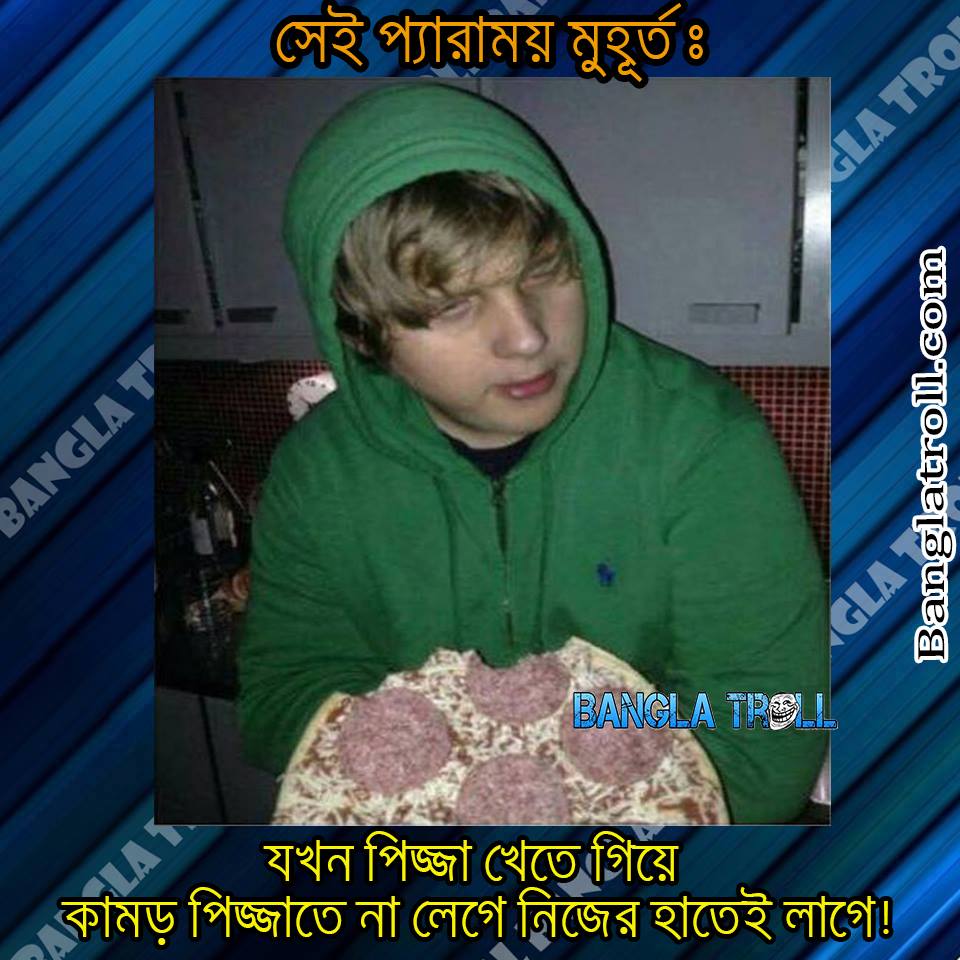
Text: সেই প্যারাময় মুহূর্ত : যখন পিজ্জা খেতে গিয়ে কামড় পিজ্জাতে না লেগে নিজের হাতেই লাগে!
Label: Non Hate